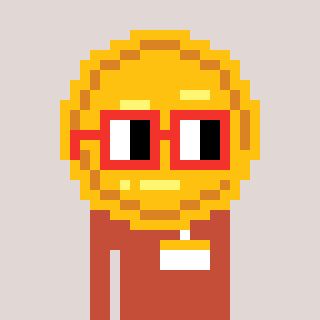
a pixel art character with square red glasses, a medal-shaped head and a rust-colored body on a warm background